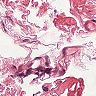
Metastatic tissue present: no